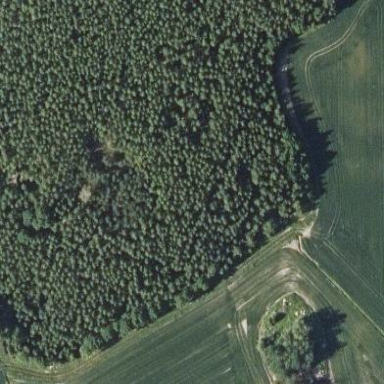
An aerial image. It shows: Forest area.